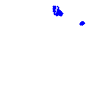
Particle: electron